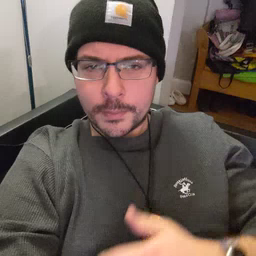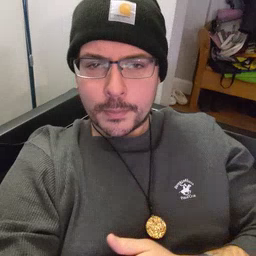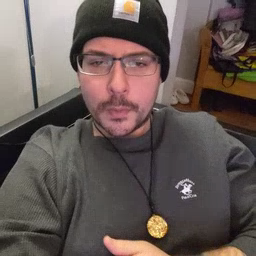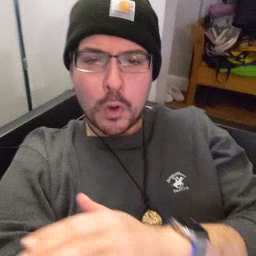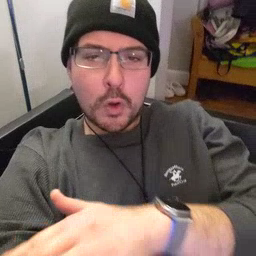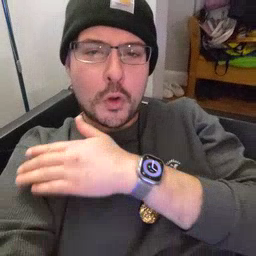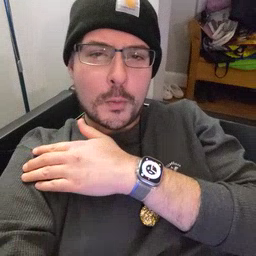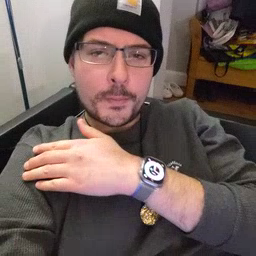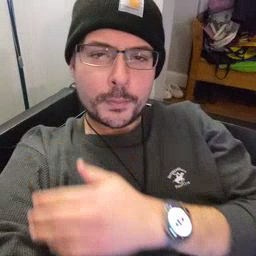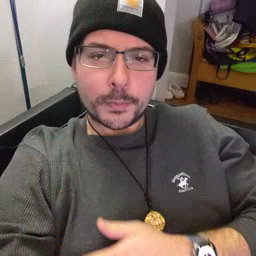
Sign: arm